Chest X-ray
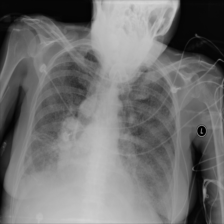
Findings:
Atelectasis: negative
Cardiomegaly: negative
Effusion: negative
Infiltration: negative
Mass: negative
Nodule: positive
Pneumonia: negative
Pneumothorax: negative
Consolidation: negative
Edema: negative
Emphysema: negative
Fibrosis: negative
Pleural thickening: negative
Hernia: negative